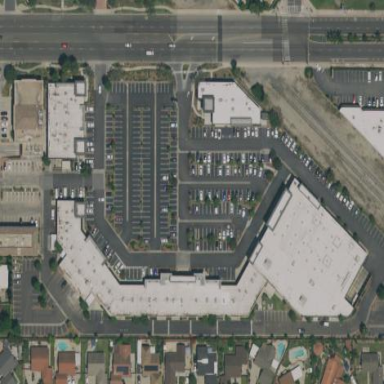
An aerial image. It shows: Retail area.